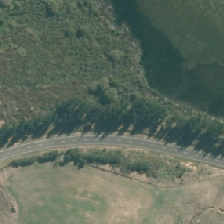
Land cover: herbaceous_freshwater_vege